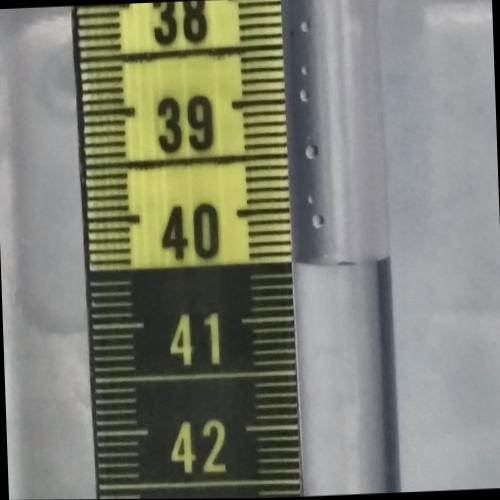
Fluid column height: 40.5 cm